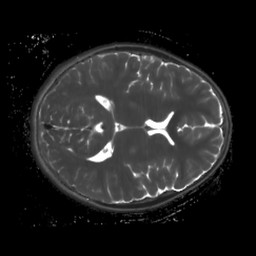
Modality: T2map
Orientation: axial
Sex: male
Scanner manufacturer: siemens
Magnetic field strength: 3 T
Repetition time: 4 s